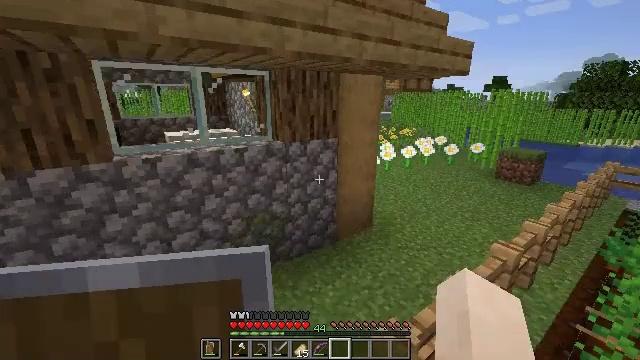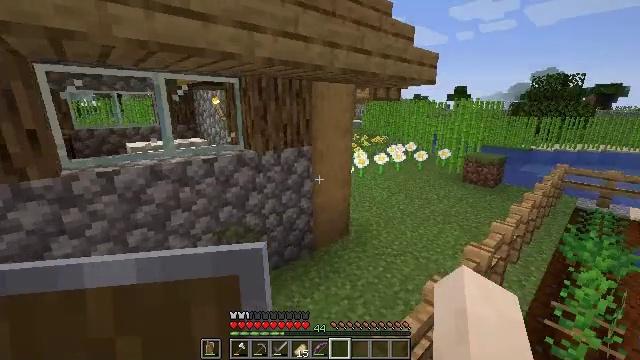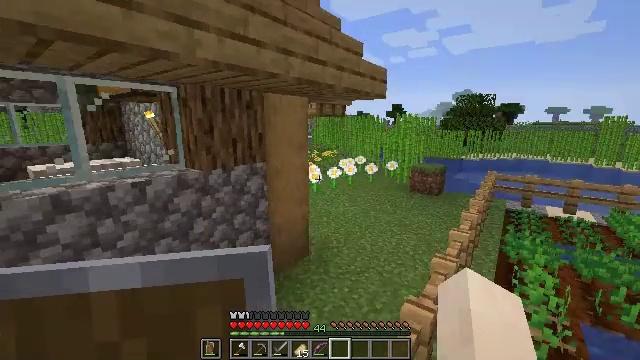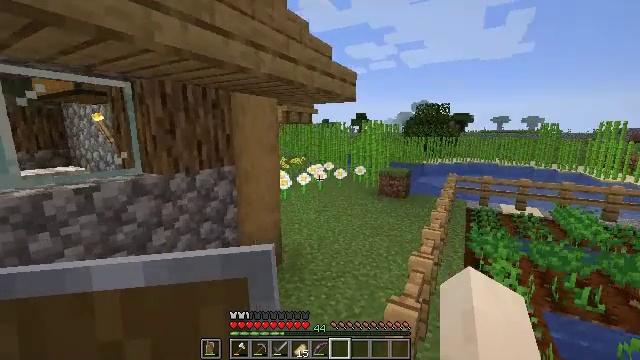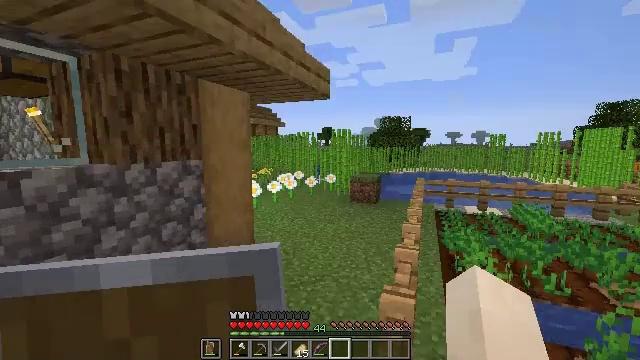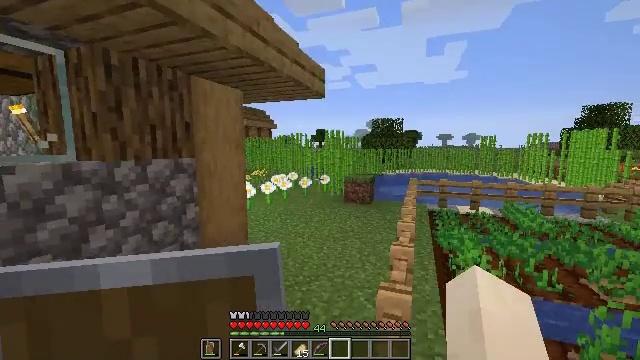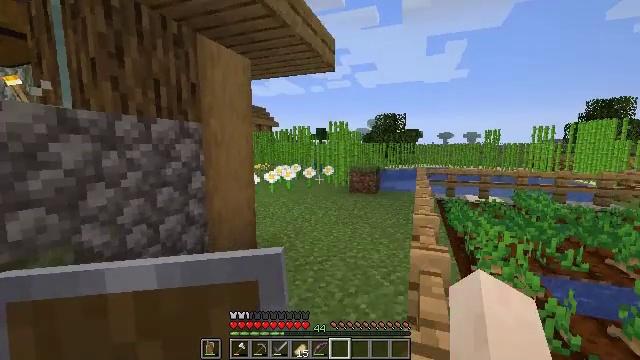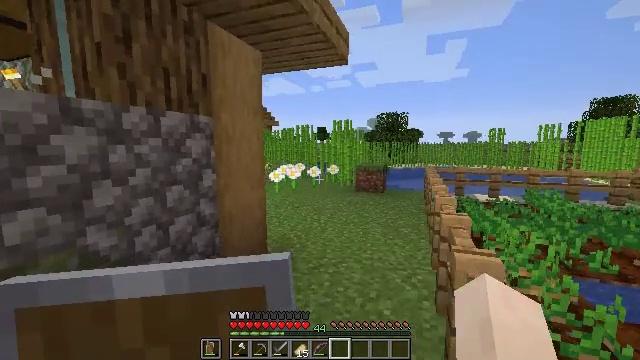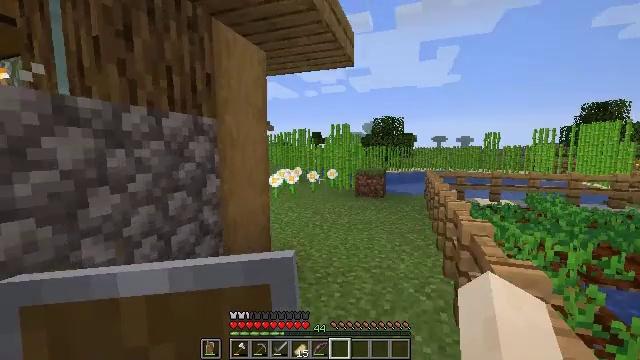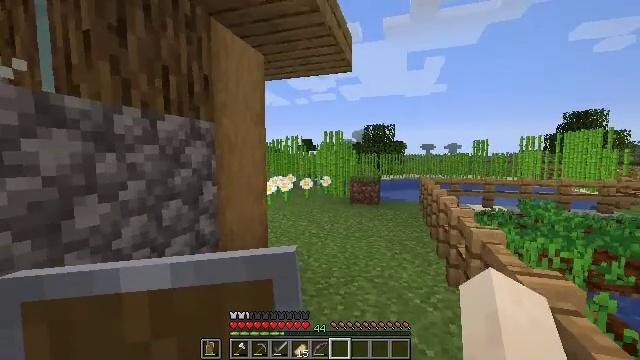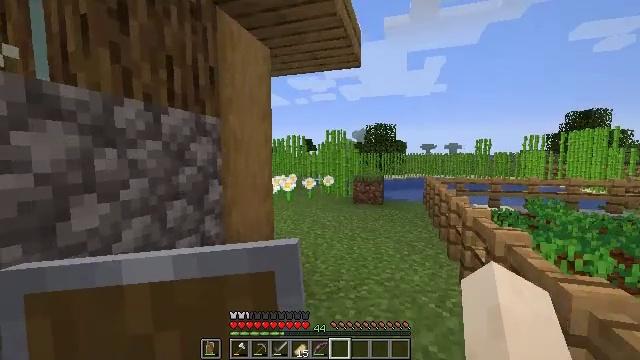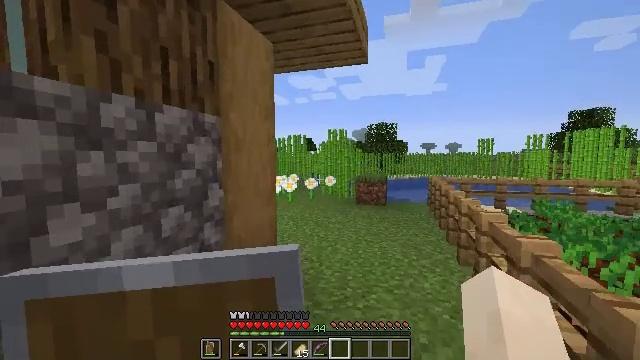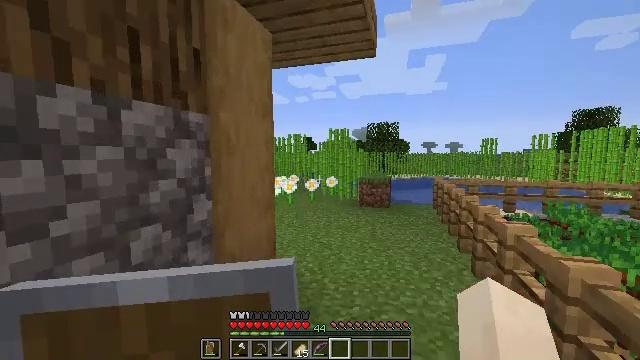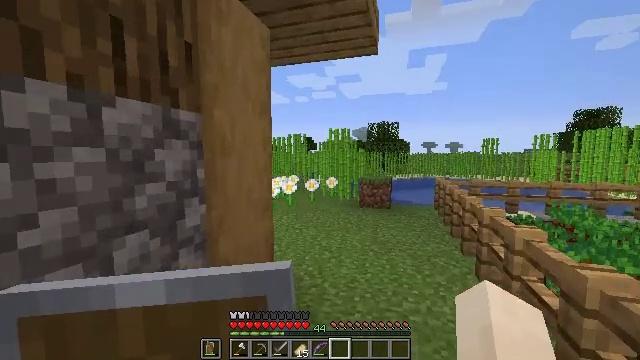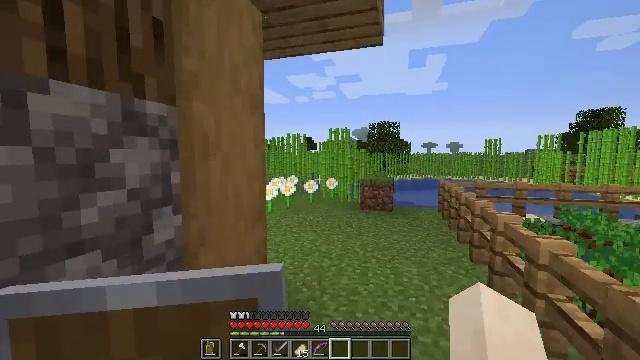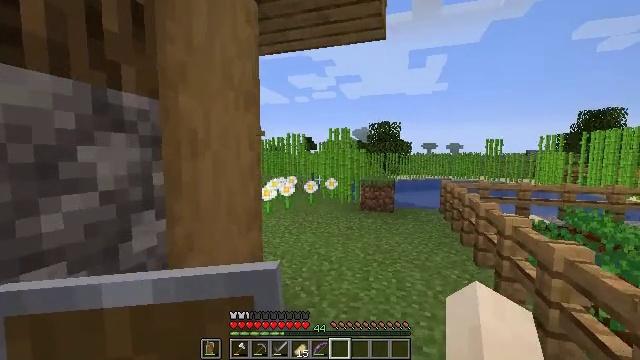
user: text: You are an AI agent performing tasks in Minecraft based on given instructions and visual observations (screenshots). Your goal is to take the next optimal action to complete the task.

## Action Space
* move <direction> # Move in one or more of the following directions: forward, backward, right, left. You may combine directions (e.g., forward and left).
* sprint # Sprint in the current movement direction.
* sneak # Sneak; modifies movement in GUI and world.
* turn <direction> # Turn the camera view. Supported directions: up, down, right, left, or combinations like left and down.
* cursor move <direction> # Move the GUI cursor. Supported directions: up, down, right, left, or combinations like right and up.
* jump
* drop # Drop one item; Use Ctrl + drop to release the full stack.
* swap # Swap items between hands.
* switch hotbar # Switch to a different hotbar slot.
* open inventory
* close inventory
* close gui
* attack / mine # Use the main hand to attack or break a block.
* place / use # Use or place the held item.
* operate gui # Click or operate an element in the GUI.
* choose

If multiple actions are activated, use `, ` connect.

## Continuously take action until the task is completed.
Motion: motion action
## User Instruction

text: Destroy the dangerous spawner.
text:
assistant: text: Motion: move forward, turn right and up
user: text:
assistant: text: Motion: move forward and move left, turn right and up
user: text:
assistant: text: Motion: move forward and move left, turn right and up
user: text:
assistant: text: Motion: move forward and move left, turn right and up
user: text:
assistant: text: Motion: move forward and move left, turn right
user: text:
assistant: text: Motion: move forward and move left
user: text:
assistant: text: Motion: move forward and move left
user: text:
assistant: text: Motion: move forward and move left, turn right
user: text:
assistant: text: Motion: move forward and move left, turn right and up
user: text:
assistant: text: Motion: move forward
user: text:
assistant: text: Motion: move forward
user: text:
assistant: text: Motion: move forward
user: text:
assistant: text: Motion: move forward
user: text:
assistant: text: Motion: move forward
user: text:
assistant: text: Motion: move forward
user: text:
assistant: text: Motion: move forward
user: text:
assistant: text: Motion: move forward
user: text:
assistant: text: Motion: move forward
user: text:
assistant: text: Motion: move forward
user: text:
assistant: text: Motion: move forward
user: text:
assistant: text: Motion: move forward
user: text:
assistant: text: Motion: move forward
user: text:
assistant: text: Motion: move forward
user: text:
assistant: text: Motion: move forward
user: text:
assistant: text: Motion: move forward
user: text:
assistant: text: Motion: move forward
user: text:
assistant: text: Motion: move forward
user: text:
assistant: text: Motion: move forward
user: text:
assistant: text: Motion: move forward
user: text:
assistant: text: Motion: move forward